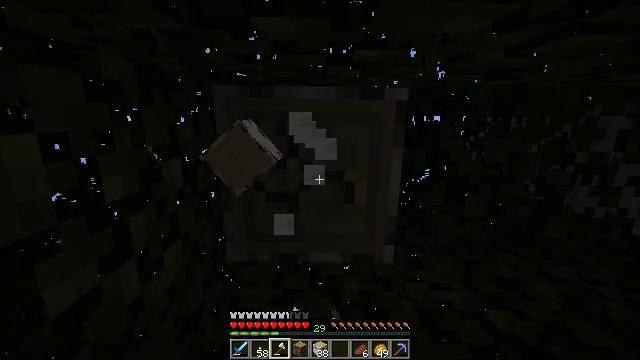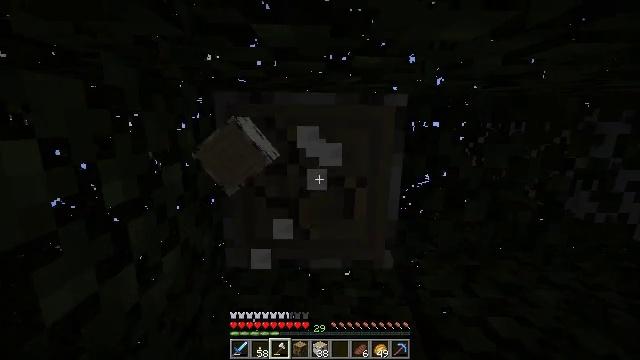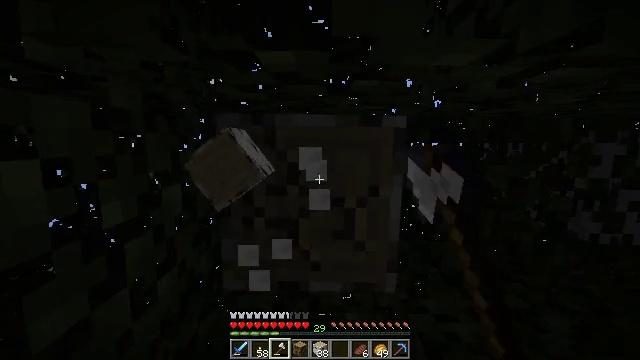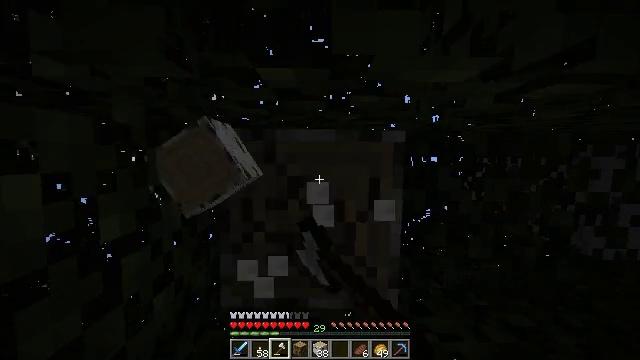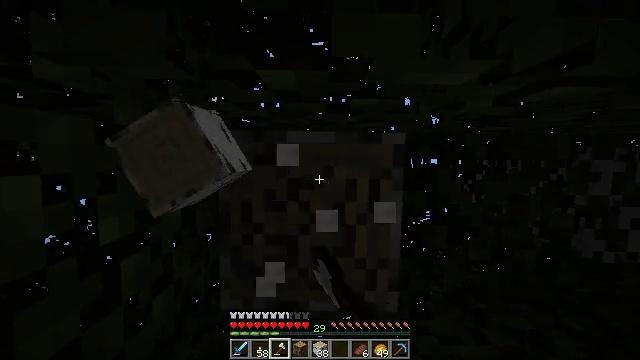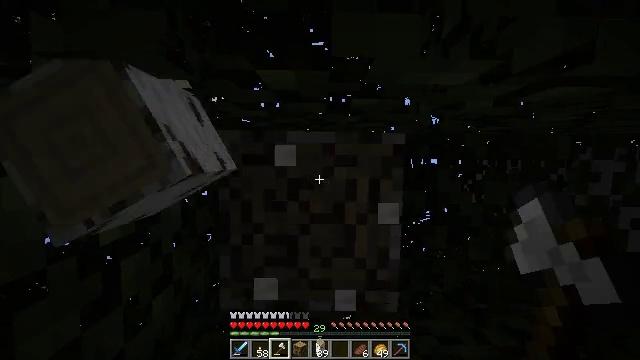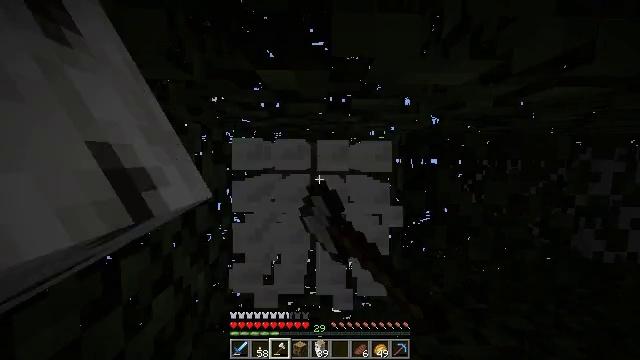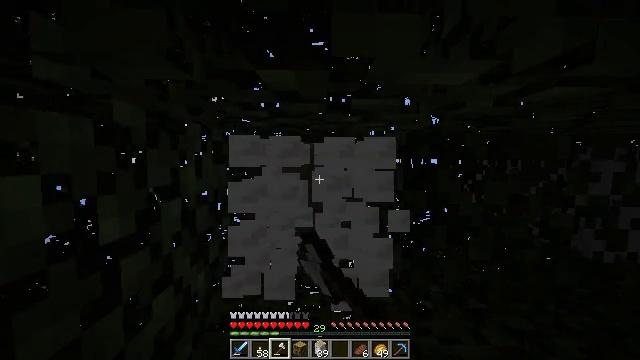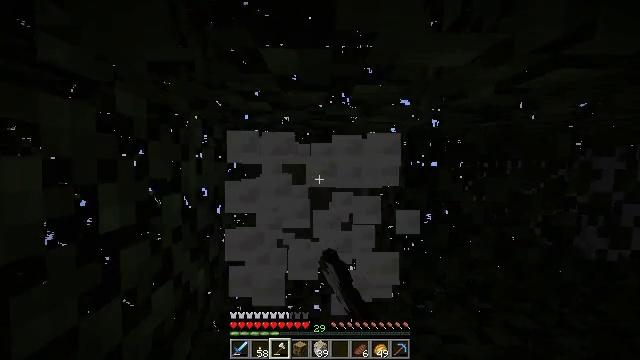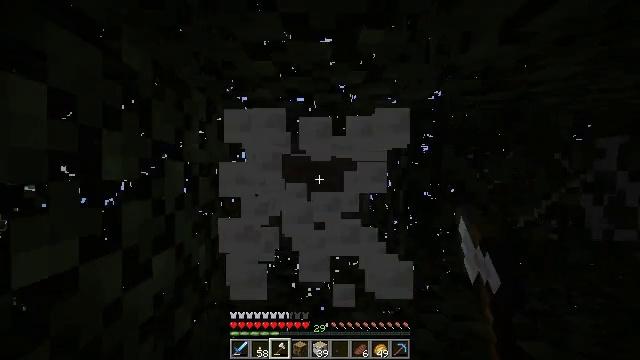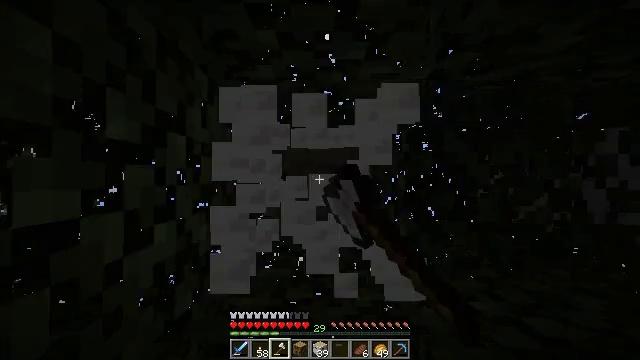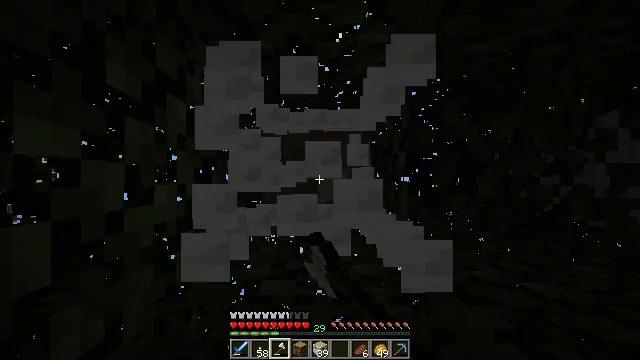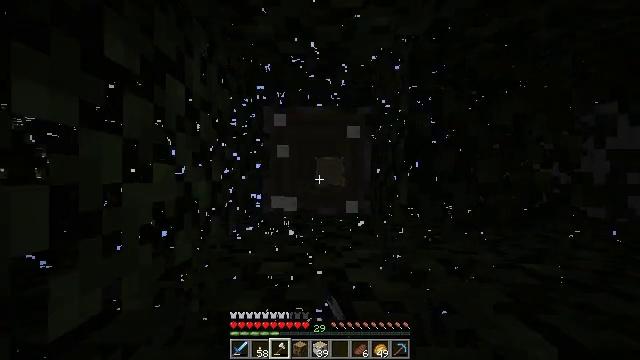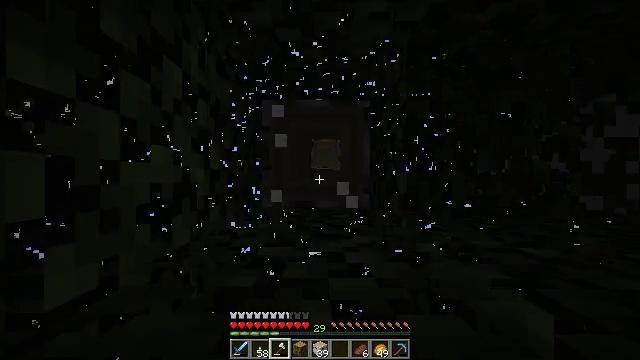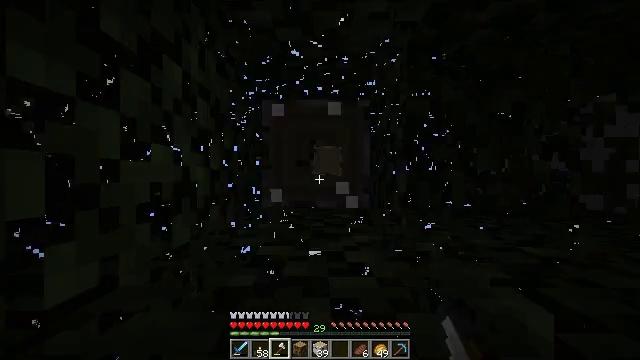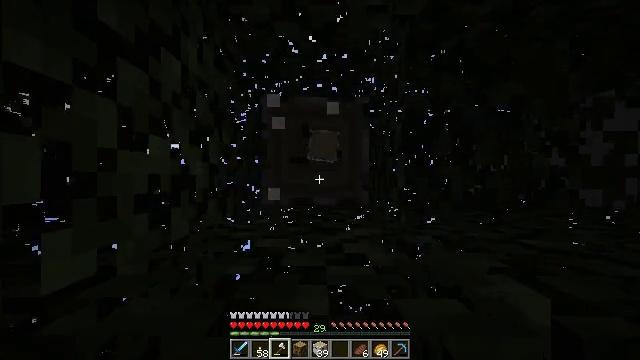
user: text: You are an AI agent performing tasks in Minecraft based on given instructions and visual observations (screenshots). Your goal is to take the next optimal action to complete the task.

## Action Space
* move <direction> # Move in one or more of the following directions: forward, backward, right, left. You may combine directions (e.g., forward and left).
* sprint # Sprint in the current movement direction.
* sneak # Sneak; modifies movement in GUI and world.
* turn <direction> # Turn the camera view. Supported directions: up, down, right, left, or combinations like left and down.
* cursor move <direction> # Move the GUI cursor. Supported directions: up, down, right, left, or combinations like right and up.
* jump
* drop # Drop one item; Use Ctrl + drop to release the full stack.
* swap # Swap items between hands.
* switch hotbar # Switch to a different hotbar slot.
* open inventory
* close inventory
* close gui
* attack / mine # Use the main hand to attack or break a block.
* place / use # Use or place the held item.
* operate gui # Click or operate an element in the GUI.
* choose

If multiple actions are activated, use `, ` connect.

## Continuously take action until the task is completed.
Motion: motion action
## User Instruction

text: Mine the birch log from the tree.
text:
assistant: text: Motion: turn up, attack / mine
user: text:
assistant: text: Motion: turn up, attack / mine
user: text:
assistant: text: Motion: turn up, attack / mine
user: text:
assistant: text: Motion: attack / mine
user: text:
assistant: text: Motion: attack / mine
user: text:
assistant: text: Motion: attack / mine
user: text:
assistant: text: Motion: attack / mine
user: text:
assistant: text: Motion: move forward, turn up, attack / mine
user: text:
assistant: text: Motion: move forward, turn up, attack / mine
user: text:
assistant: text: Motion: move forward, turn up, attack / mine
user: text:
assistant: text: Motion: turn up, attack / mine
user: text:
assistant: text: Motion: turn up, attack / mine
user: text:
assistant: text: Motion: turn up, attack / mine
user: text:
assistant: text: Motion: turn up, attack / mine
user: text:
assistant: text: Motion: turn up, attack / mine
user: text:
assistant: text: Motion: turn up, attack / mine
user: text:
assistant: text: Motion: attack / mine
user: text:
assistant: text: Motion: move back, attack / mine
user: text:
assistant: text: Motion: move back, attack / mine
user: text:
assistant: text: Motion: move back, attack / mine
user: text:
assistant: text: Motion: attack / mine
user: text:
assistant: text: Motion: attack / mine
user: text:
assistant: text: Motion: attack / mine
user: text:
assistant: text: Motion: attack / mine
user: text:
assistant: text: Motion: turn down, attack / mine
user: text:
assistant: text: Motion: turn down, attack / mine
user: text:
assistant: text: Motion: turn down, attack / mine
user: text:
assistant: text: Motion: attack / mine
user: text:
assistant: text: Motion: attack / mine
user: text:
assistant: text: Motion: no_op